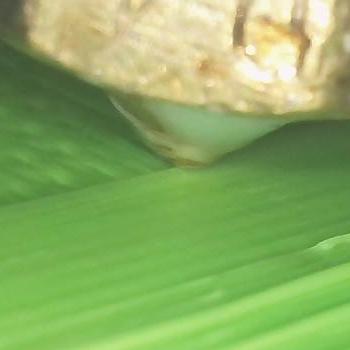
Flow rate: 70%